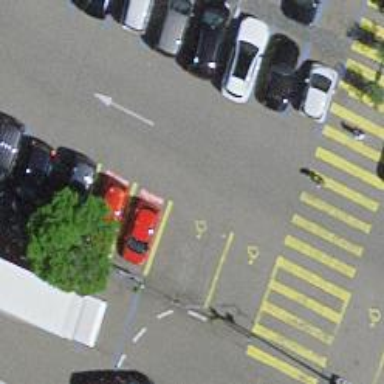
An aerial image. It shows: Car sharing facility.